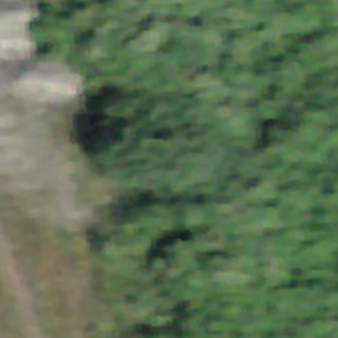
Label: other